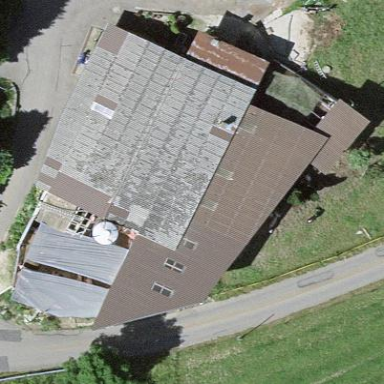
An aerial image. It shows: Sty building.